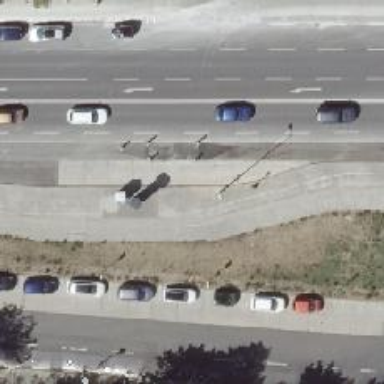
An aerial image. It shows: Taxi stand.